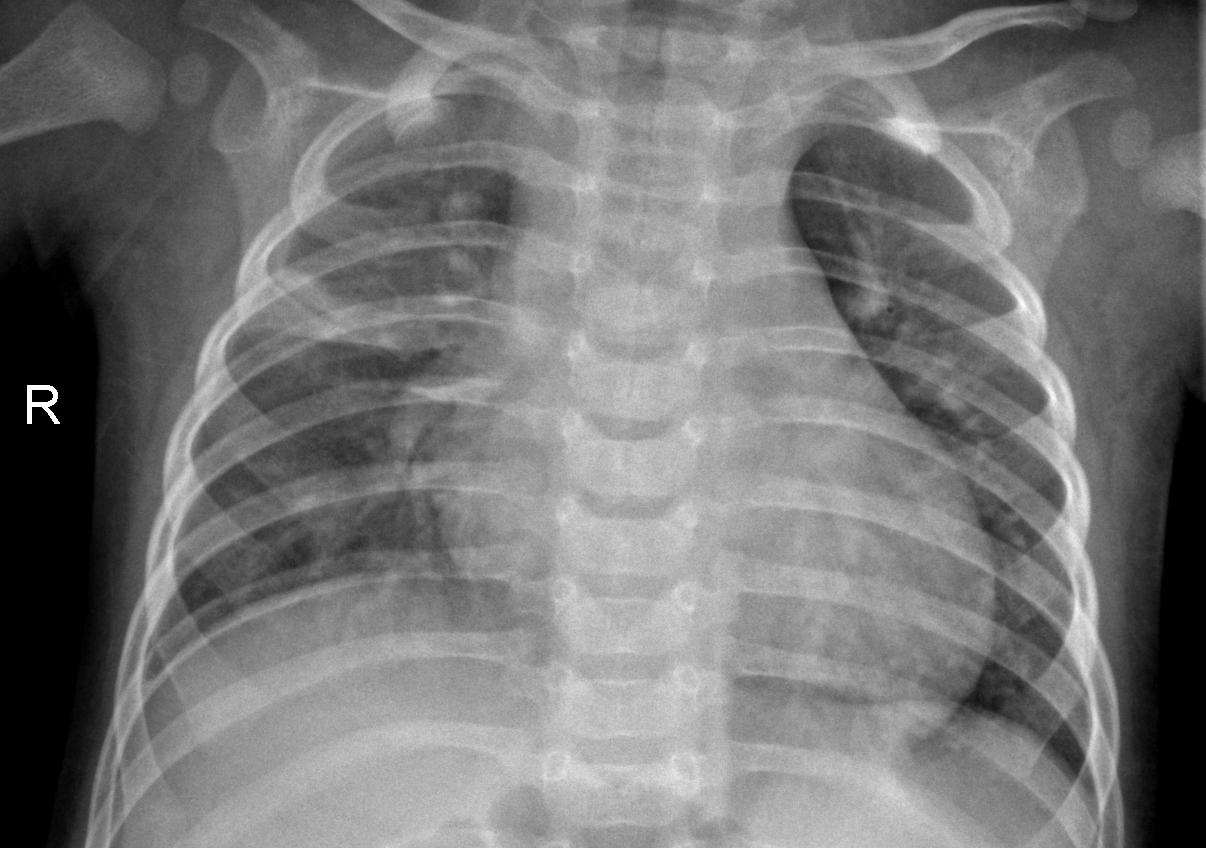
Diagnosis: PNEUMONIA